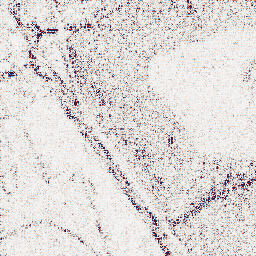
Category: wavelet
Decomposition family: wavelet_biorthogonal
Decomposition parameters: wavelet: bior5.5
level: 1
Upsampling method: sinc_blackman
Upsampling parameters: scale: 2
kernel_size: 16
Upsampling scale: 2